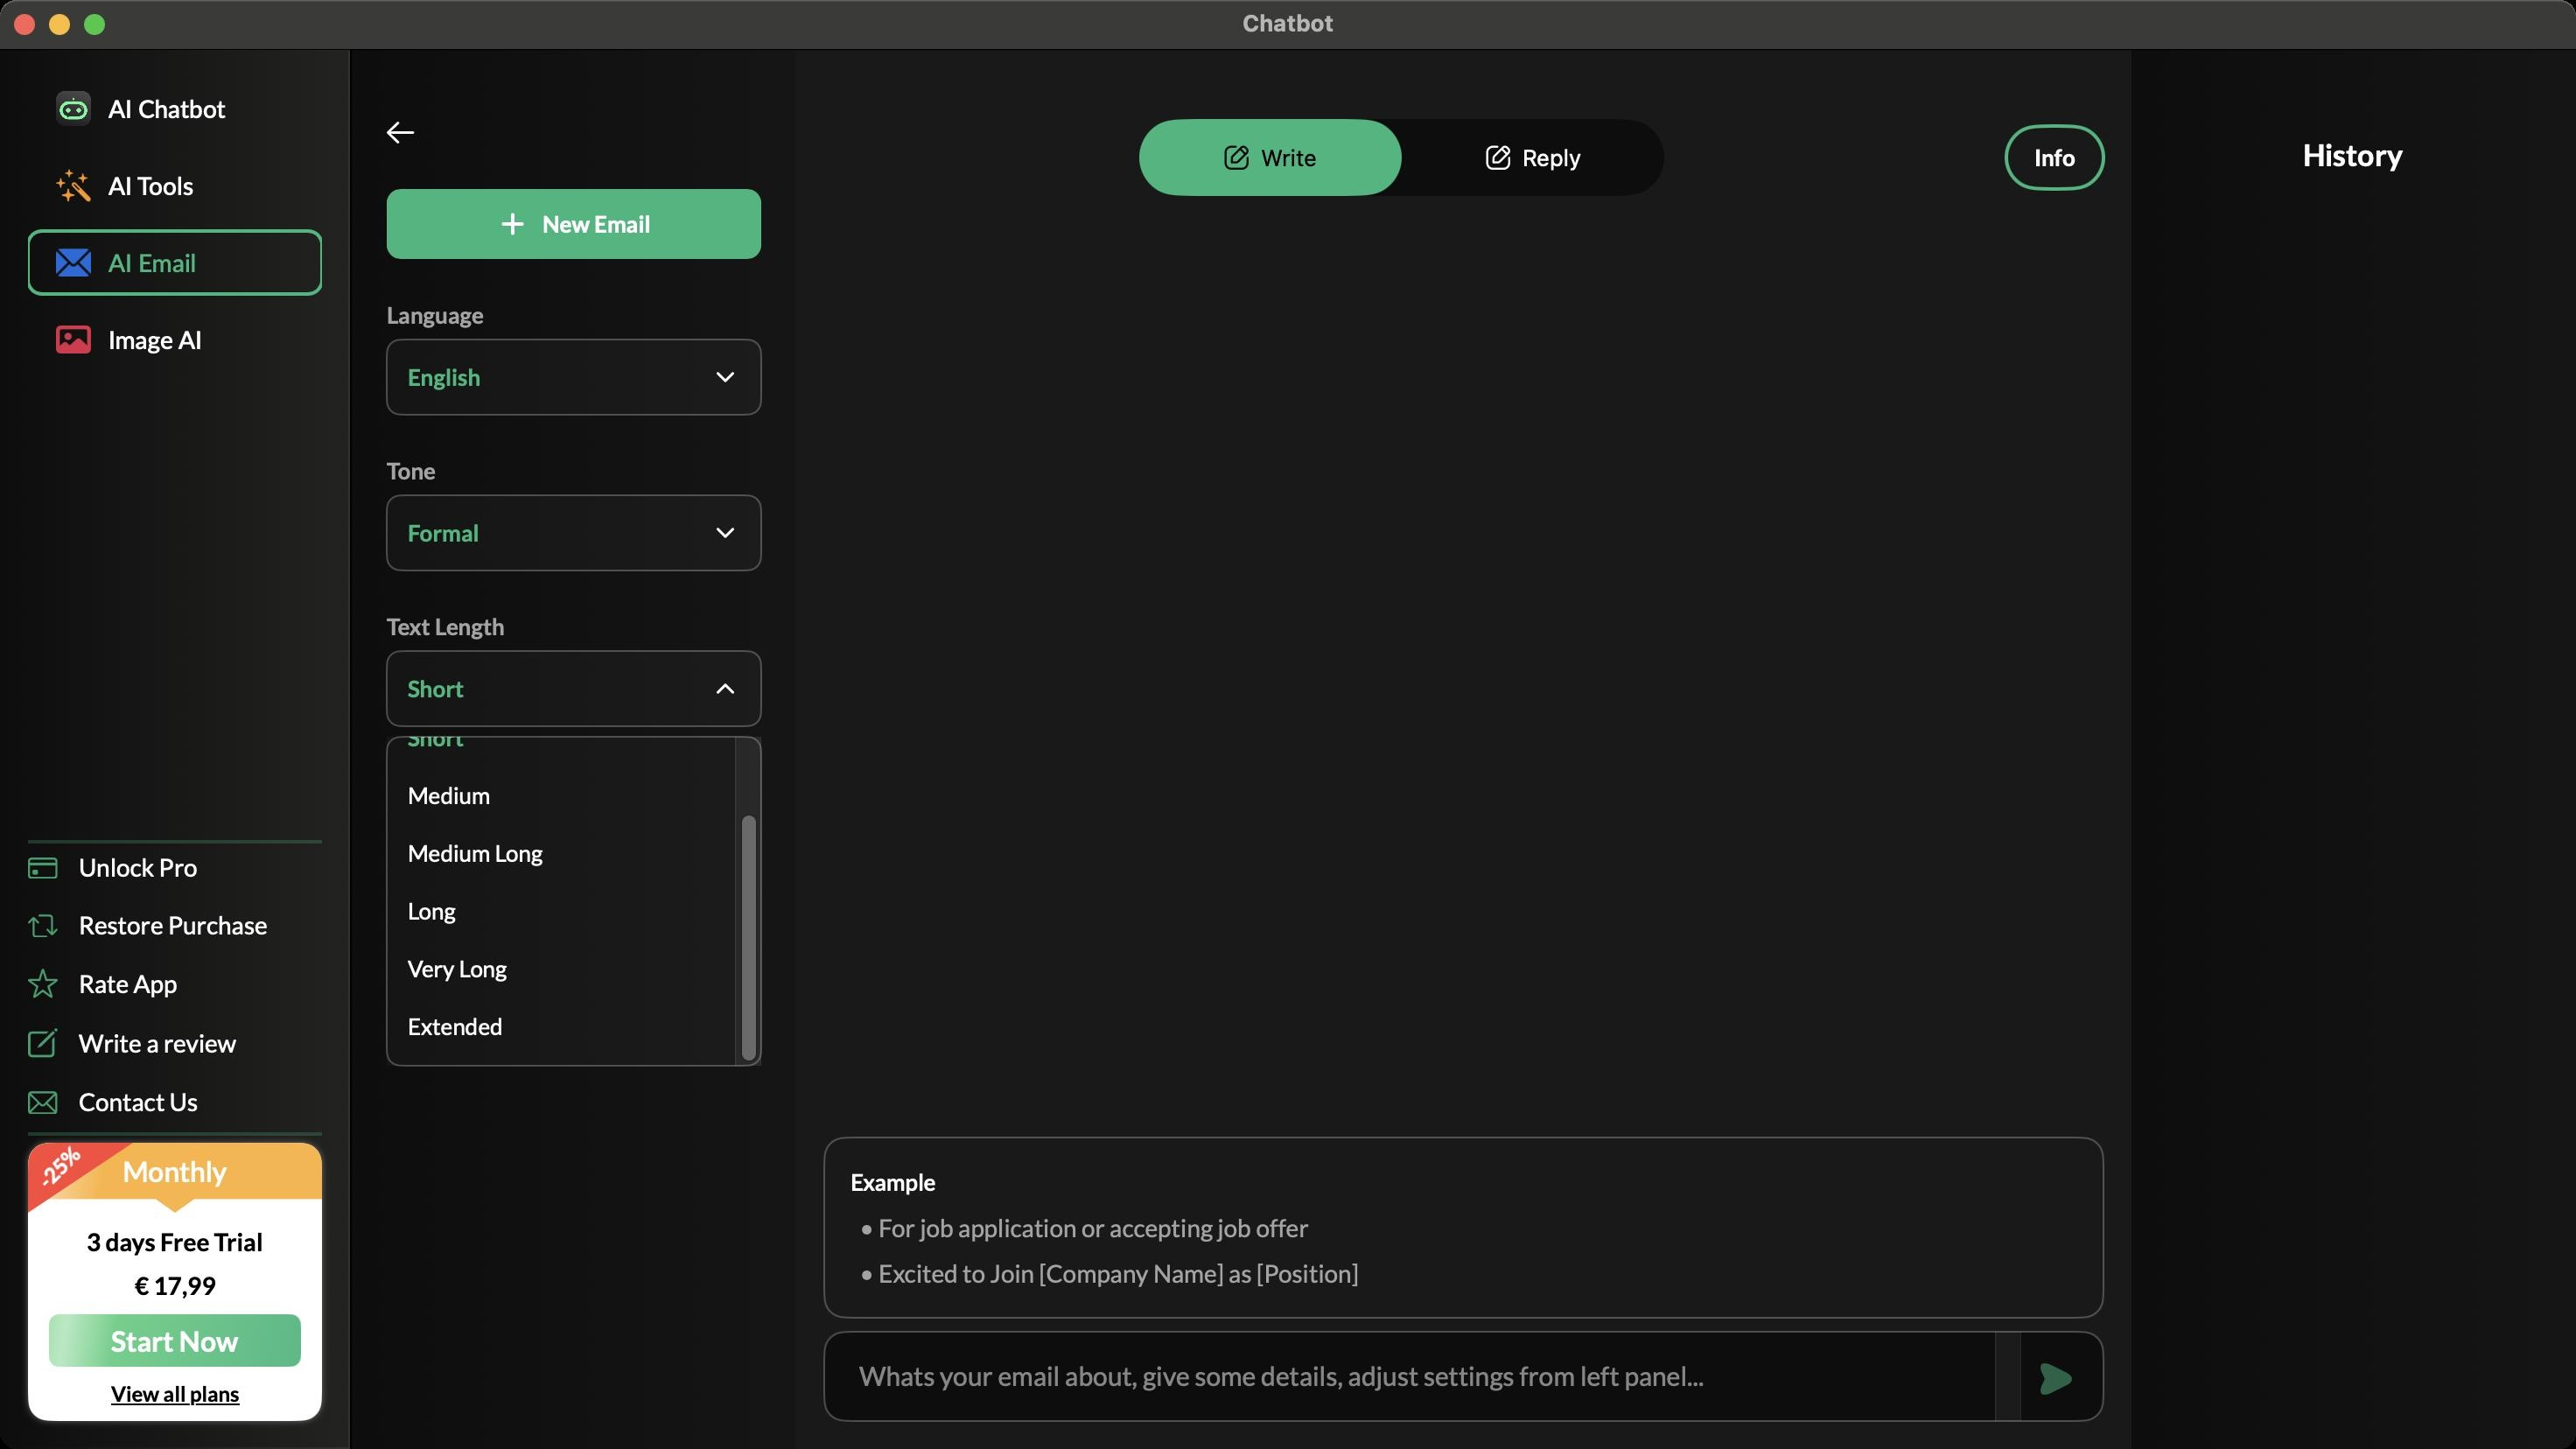
Accessibility tree:
{"name": "Chatbot", "role": "AXWindow", "description": null, "role_description": "standard window", "value": null, "position": "174.00;74.00", "size": "1472;828", "children": [{"name": null, "role": "AXSplitGroup", "description": null, "role_description": "split group", "value": null, "position": "0.00;28.00", "size": "1472;800", "children": [{"name": null, "role": "AXScrollArea", "description": null, "role_description": "scroll area", "value": null, "position": "0.00;28.00", "size": "200;800", "children": [{"name": null, "role": "AXTable", "description": null, "role_description": "table", "value": null, "position": "1.00;29.00", "size": "198;798", "children": [{"name": null, "role": "AXColumn", "description": null, "role_description": "column", "value": null, "position": "1.00;29.00", "size": "198;798", "children": []}]}]}, {"name": null, "role": "AXGroup", "description": null, "role_description": "group", "value": null, "position": "0.00;28.00", "size": "200;800", "children": [{"name": null, "role": "AXScrollArea", "description": null, "role_description": "scroll area", "value": null, "position": "16.00;44.00", "size": "168;428", "children": [{"name": null, "role": "AXImage", "description": "appiconsmall", "role_description": "image", "value": null, "position": "32.00;52.00", "size": "20;20", "children": []}, {"name": null, "role": "AXStaticText", "description": null, "role_description": "text", "value": "AI Chatbot", "position": "62.00;53.50", "size": "67;17", "children": []}, {"name": null, "role": "AXImage", "description": "aitools", "role_description": "image", "value": null, "position": "32.00;96.50", "size": "20;19", "children": []}, {"name": null, "role": "AXStaticText", "description": null, "role_description": "text", "value": "AI Tools", "position": "62.00;97.50", "size": "49;17", "children": []}, {"name": null, "role": "AXImage", "description": "aiemail", "role_description": "image", "value": null, "position": "32.00;142.00", "size": "20;16", "children": []}, {"name": null, "role": "AXStaticText", "description": null, "role_description": "text", "value": "AI Email", "position": "62.00;141.50", "size": "50;17", "children": []}, {"name": null, "role": "AXImage", "description": "imageai", "role_description": "image", "value": null, "position": "32.00;186.00", "size": "20;16", "children": []}, {"name": null, "role": "AXStaticText", "description": null, "role_description": "text", "value": "Image AI", "position": "62.00;185.50", "size": "54;17", "children": []}]}, {"name": null, "role": "AXImage", "description": "unlock", "role_description": "image", "value": null, "position": "16.00;489.50", "size": "17;12", "children": []}, {"name": null, "role": "AXStaticText", "description": null, "role_description": "text", "value": "Unlock Pro", "position": "45.00;487.16", "size": "68;17", "children": []}, {"name": null, "role": "AXImage", "description": "restore", "role_description": "image", "value": null, "position": "16.00;522.00", "size": "17;14", "children": []}, {"name": null, "role": "AXStaticText", "description": null, "role_description": "text", "value": "Restore Purchase", "position": "45.00;520.16", "size": "108;17", "children": []}, {"name": null, "role": "AXImage", "description": "star", "role_description": "image", "value": null, "position": "16.00;553.00", "size": "17;18", "children": []}, {"name": null, "role": "AXStaticText", "description": null, "role_description": "text", "value": "Rate App", "position": "45.00;553.49", "size": "56;17", "children": []}, {"name": null, "role": "AXImage", "description": "write review", "role_description": "image", "value": null, "position": "16.00;587.00", "size": "17;18", "children": []}, {"name": null, "role": "AXStaticText", "description": null, "role_description": "text", "value": "Write a review", "position": "45.00;587.50", "size": "90;17", "children": []}, {"name": null, "role": "AXImage", "description": "mail envelope", "role_description": "image", "value": null, "position": "16.00;623.00", "size": "17;14", "children": []}, {"name": null, "role": "AXStaticText", "description": null, "role_description": "text", "value": "Contact Us", "position": "45.00;621.18", "size": "68;17", "children": []}, {"name": null, "role": "AXStaticText", "description": null, "role_description": "text", "value": "-25%", "position": "18.80;651.80", "size": "30;30", "children": []}, {"name": null, "role": "AXStaticText", "description": null, "role_description": "text", "value": "Monthly", "position": "70.00;659.50", "size": "60;19", "children": []}, {"name": null, "role": "AXStaticText", "description": null, "role_description": "text", "value": "3 days Free Trial", "position": "49.50;701.00", "size": "101;17", "children": []}, {"name": null, "role": "AXStaticText", "description": null, "role_description": "text", "value": "€ 17,99", "position": "76.75;726.00", "size": "46;17", "children": []}, {"name": null, "role": "AXStaticText", "description": null, "role_description": "text", "value": "Start Now", "position": "63.50;756.50", "size": "73;19", "children": []}, {"name": null, "role": "AXStaticText", "description": null, "role_description": "text", "value": "View all plans", "position": "63.25;789.00", "size": "74;15", "children": []}]}, {"name": null, "role": "AXSplitter", "description": null, "role_description": "splitter", "value": 200.0, "position": "200.00;28.00", "size": "1;800", "children": []}, {"name": null, "role": "AXGroup", "description": null, "role_description": "group", "value": null, "position": "201.00;28.00", "size": "1271;800", "children": [{"name": null, "role": "AXImage", "description": "arrow.left", "role_description": "image", "value": null, "position": "221.00;69.50", "size": "16;13", "children": []}, {"name": null, "role": "AXImage", "description": "write_selected", "role_description": "image", "value": null, "position": "698.50;82.00", "size": "16;16", "children": []}, {"name": null, "role": "AXStaticText", "description": null, "role_description": "text", "value": "Write", "position": "720.50;82.00", "size": "32;16", "children": []}, {"name": null, "role": "AXImage", "description": "write_unselected", "role_description": "image", "value": null, "position": "848.00;82.00", "size": "16;16", "children": []}, {"name": null, "role": "AXStaticText", "description": null, "role_description": "text", "value": "Reply", "position": "869.75;82.00", "size": "34;16", "children": []}, {"name": null, "role": "AXStaticText", "description": null, "role_description": "text", "value": "Info", "position": "1162.30;82.00", "size": "24;16", "children": []}, {"name": null, "role": "AXImage", "description": "new_email_plus", "role_description": "image", "value": null, "position": "284.00;119.00", "size": "18;18", "children": []}, {"name": null, "role": "AXStaticText", "description": null, "role_description": "text", "value": "New Email", "position": "310.10;120.00", "size": "62;16", "children": []}, {"name": null, "role": "AXStaticText", "description": null, "role_description": "text", "value": "Language", "position": "221.00;172.00", "size": "56;16", "children": []}, {"name": null, "role": "AXStaticText", "description": null, "role_description": "text", "value": "English", "position": "233.00;207.50", "size": "42;16", "children": []}, {"name": null, "role": "AXImage", "description": "arrow_down", "role_description": "image", "value": null, "position": "406.00;207.00", "size": "17;17", "children": []}, {"name": null, "role": "AXStaticText", "description": null, "role_description": "text", "value": "Tone", "position": "221.00;261.00", "size": "28;16", "children": []}, {"name": null, "role": "AXStaticText", "description": null, "role_description": "text", "value": "Formal", "position": "233.00;296.50", "size": "41;16", "children": []}, {"name": null, "role": "AXImage", "description": "arrow_down", "role_description": "image", "value": null, "position": "406.00;296.00", "size": "17;17", "children": []}, {"name": null, "role": "AXStaticText", "description": null, "role_description": "text", "value": "Text Length", "position": "221.00;350.00", "size": "68;16", "children": []}, {"name": null, "role": "AXStaticText", "description": null, "role_description": "text", "value": "Short", "position": "233.00;385.50", "size": "32;16", "children": []}, {"name": null, "role": "AXImage", "description": "arrow_down", "role_description": "image", "value": null, "position": "406.00;385.00", "size": "17;17", "children": []}, {"name": null, "role": "AXScrollArea", "description": null, "role_description": "scroll area", "value": null, "position": "221.00;421.00", "size": "214;188", "children": [{"name": null, "role": "AXStaticText", "description": null, "role_description": "text", "value": "Very Short", "position": "233.00;378.00", "size": "175;21", "children": []}, {"name": null, "role": "AXStaticText", "description": null, "role_description": "text", "value": "Short", "position": "233.00;411.00", "size": "175;21", "children": []}, {"name": null, "role": "AXStaticText", "description": null, "role_description": "text", "value": "Medium", "position": "233.00;444.00", "size": "175;21", "children": []}, {"name": null, "role": "AXStaticText", "description": null, "role_description": "text", "value": "Medium Long", "position": "233.00;477.00", "size": "175;21", "children": []}, {"name": null, "role": "AXStaticText", "description": null, "role_description": "text", "value": "Long", "position": "233.00;510.00", "size": "175;21", "children": []}, {"name": null, "role": "AXStaticText", "description": null, "role_description": "text", "value": "Very Long", "position": "233.00;543.00", "size": "175;21", "children": []}, {"name": null, "role": "AXStaticText", "description": null, "role_description": "text", "value": "Extended", "position": "233.00;576.00", "size": "175;21", "children": []}, {"name": null, "role": "AXScrollBar", "description": null, "role_description": "scroll bar", "value": 1.0, "position": "420.00;421.00", "size": "15;188", "children": [{"name": null, "role": "AXValueIndicator", "description": null, "role_description": "value indicator", "value": 1.0, "position": "420.00;465.00", "size": "15;142", "children": []}, {"name": null, "role": "AXButton", "description": null, "role_description": "increment arrow button", "value": null, "position": "420.00;421.00", "size": "0;0", "children": []}, {"name": null, "role": "AXButton", "description": null, "role_description": "decrement arrow button", "value": null, "position": "420.00;421.00", "size": "0;0", "children": []}, {"name": null, "role": "AXButton", "description": null, "role_description": "increment page button", "value": null, "position": "420.00;607.00", "size": "15;2", "children": []}, {"name": null, "role": "AXButton", "description": null, "role_description": "decrement page button", "value": null, "position": "420.00;421.00", "size": "15;44", "children": []}]}]}, {"name": null, "role": "AXStaticText", "description": null, "role_description": "text", "value": "Example", "position": "486.20;667.50", "size": "49;16", "children": []}, {"name": null, "role": "AXStaticText", "description": null, "role_description": "text", "value": "  • For job application or accepting job offer", "position": "486.20;693.00", "size": "262;17", "children": []}, {"name": null, "role": "AXStaticText", "description": null, "role_description": "text", "value": "  • Excited to Join [Company Name] as [Position]", "position": "486.20;719.00", "size": "291;17", "children": []}, {"name": null, "role": "AXScrollArea", "description": null, "role_description": "scroll area", "value": null, "position": "471.00;761.00", "size": "684;51", "children": [{"name": null, "role": "AXTextArea", "description": null, "role_description": "text entry area", "value": "", "position": "471.00;761.00", "size": "669;51", "children": []}, {"name": null, "role": "AXScrollBar", "description": null, "role_description": "scroll bar", "value": 0.0, "position": "1140.00;761.00", "size": "15;51", "children": []}]}, {"name": null, "role": "AXImage", "description": "send_button", "role_description": "image", "value": null, "position": "1163.00;776.00", "size": "24;24", "children": []}, {"name": null, "role": "AXScrollArea", "description": null, "role_description": "scroll area", "value": null, "position": "1316.00;28.00", "size": "58;800", "children": [{"name": null, "role": "AXStaticText", "description": null, "role_description": "text", "value": "History", "position": "1316.00;78.00", "size": "58;21", "children": []}]}]}]}, {"name": null, "role": "AXButton", "description": null, "role_description": "close button", "value": null, "position": "7.00;6.00", "size": "14;16", "children": []}, {"name": null, "role": "AXButton", "description": null, "role_description": "full screen button", "value": null, "position": "47.00;6.00", "size": "14;16", "children": [{"name": null, "role": "AXGroup", "description": null, "role_description": "group", "value": null, "position": "47.00;6.00", "size": "14;16", "children": [{"name": null, "role": "AXGroup", "description": null, "role_description": "group", "value": null, "position": "47.00;6.00", "size": "14;16", "children": []}]}]}, {"name": null, "role": "AXButton", "description": null, "role_description": "minimize button", "value": null, "position": "27.00;6.00", "size": "14;16", "children": []}, {"name": null, "role": "AXStaticText", "description": null, "role_description": "text", "value": "Chatbot", "position": "708.00;5.00", "size": "57;16", "children": []}]}